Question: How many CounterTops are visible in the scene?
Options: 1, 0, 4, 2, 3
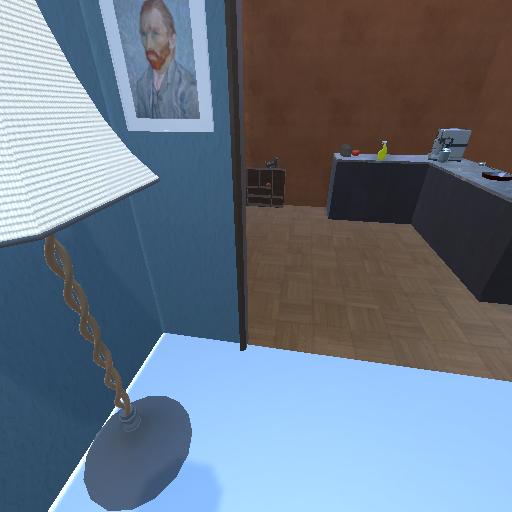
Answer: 1